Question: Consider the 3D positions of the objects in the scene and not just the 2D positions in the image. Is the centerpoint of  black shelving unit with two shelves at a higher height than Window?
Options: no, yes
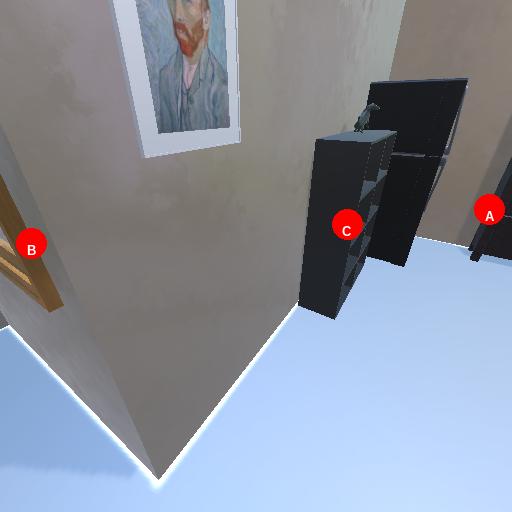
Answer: no